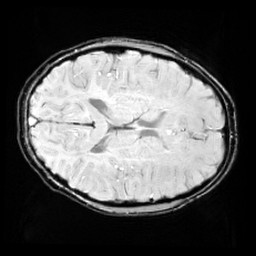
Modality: SWI
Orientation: axial
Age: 11
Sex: female
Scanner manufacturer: siemens
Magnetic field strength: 3 T
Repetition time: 0.027 s
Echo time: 0.02 s